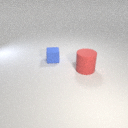
small blue rubber cube behind large red rubber cylinder